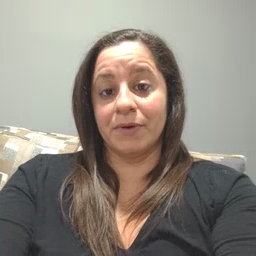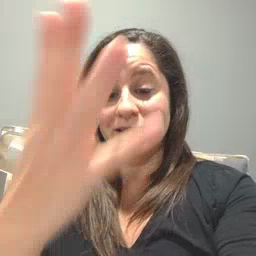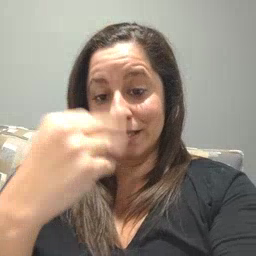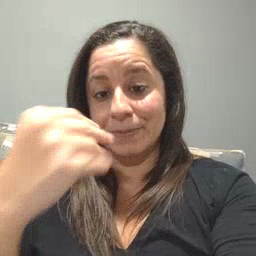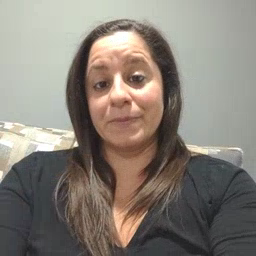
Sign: sleepy